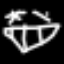
Label: diamond